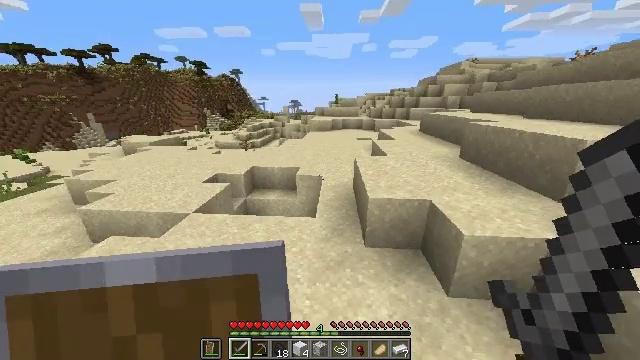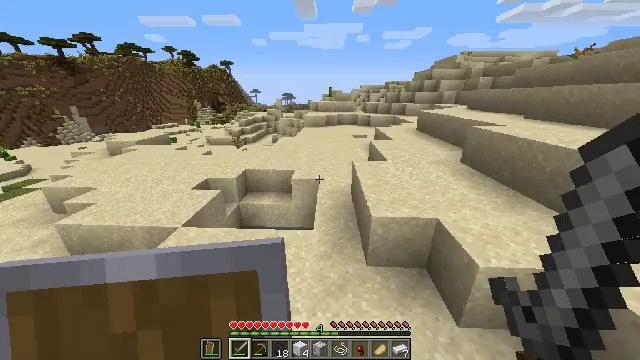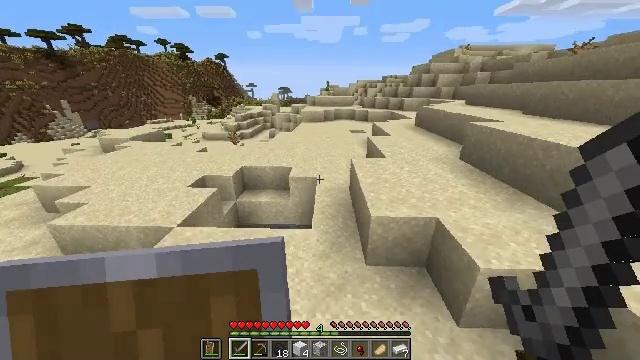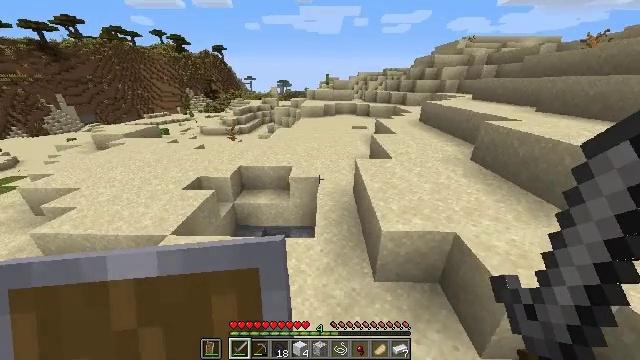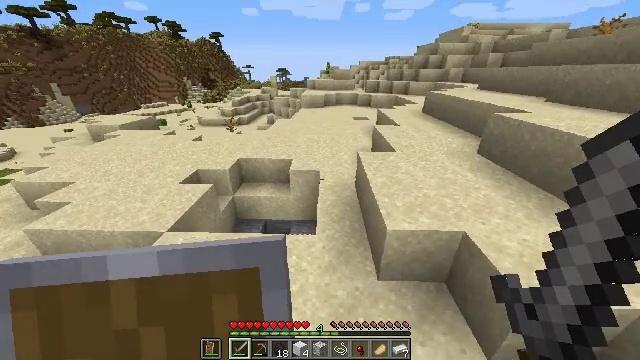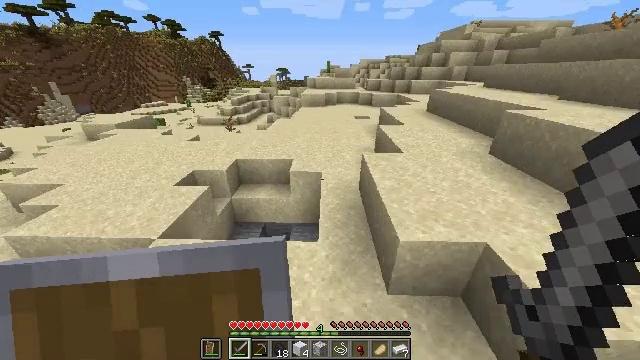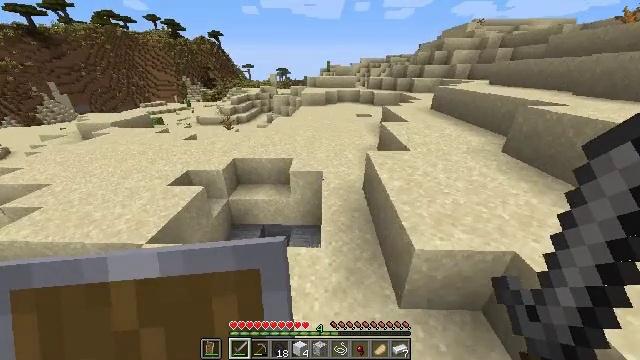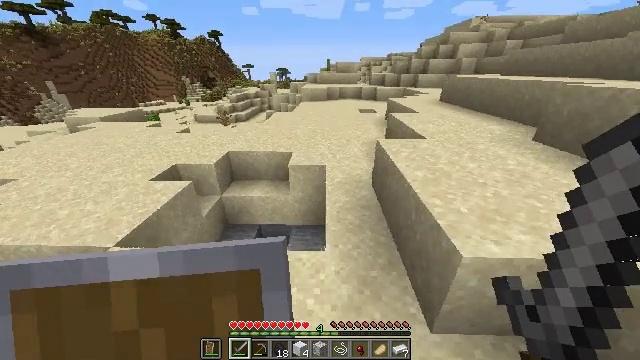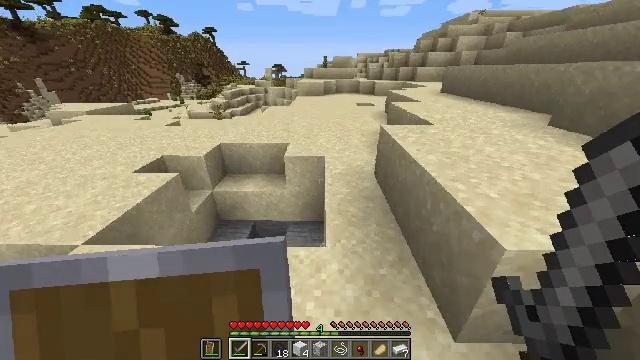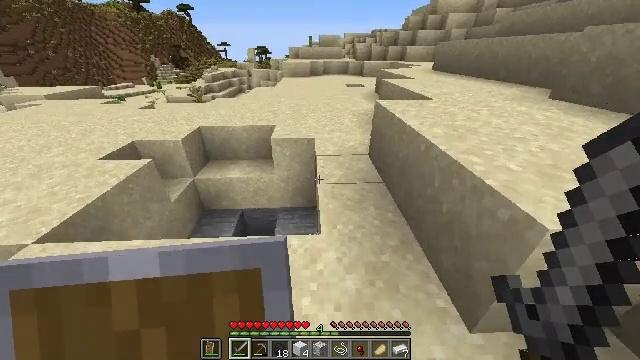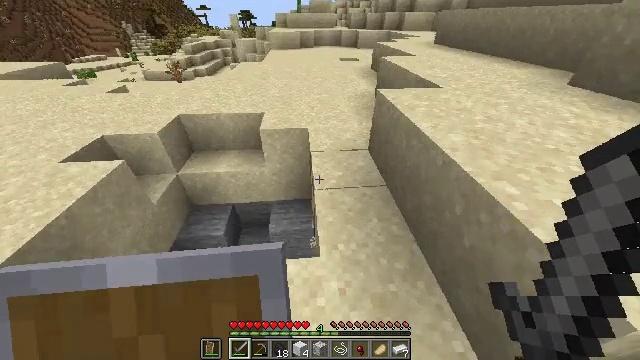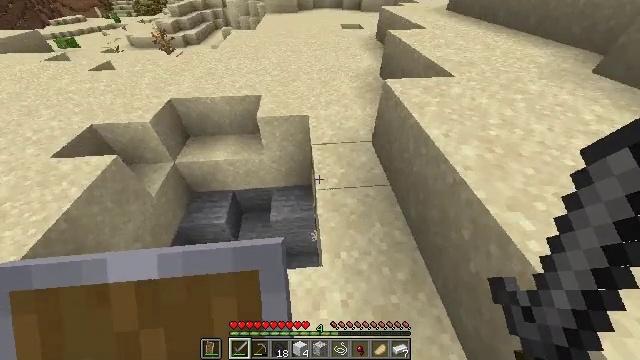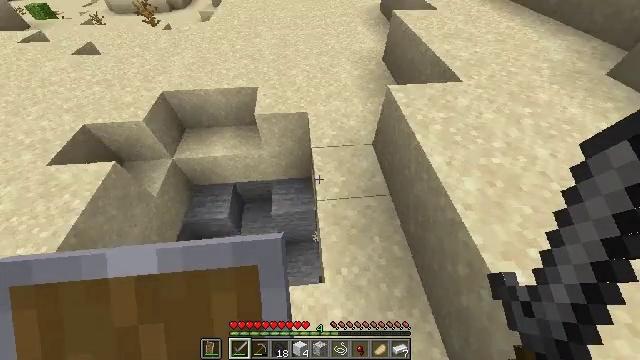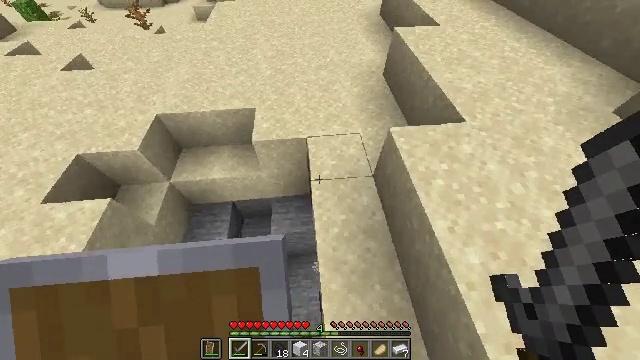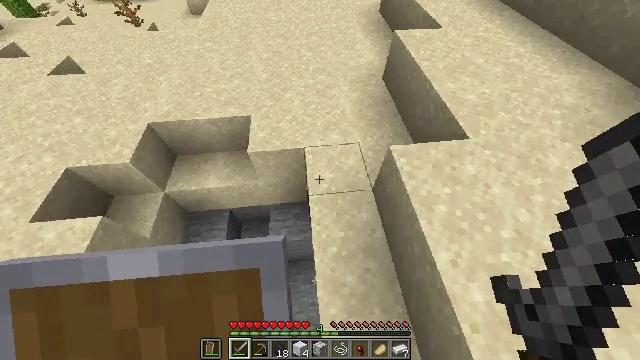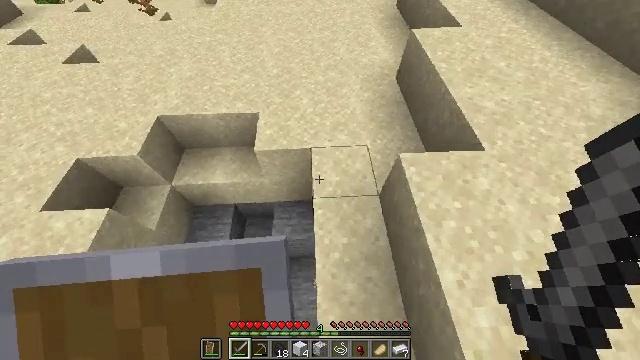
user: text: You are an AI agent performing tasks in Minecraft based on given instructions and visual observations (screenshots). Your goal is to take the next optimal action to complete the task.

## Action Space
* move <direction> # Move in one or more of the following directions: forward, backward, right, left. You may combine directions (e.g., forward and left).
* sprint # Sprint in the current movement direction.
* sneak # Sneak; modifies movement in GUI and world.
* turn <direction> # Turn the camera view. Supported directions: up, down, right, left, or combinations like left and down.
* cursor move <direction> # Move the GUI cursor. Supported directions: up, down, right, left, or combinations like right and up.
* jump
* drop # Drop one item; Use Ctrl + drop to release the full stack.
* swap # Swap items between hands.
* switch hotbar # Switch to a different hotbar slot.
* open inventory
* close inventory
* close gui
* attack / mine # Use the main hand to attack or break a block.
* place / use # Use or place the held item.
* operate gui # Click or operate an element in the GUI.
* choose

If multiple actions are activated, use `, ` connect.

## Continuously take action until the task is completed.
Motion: motion action
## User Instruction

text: Heat raw porkchop in a furnace to craft cooked porkchop.
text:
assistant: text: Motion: move forward, sprint, turn right and down, jump
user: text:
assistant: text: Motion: move forward, sprint, turn down, jump
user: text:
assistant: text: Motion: move forward, sprint, turn down, jump
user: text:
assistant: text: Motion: move forward, sprint, turn down, jump
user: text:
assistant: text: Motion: move forward, sprint, jump
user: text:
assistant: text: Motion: move forward, sprint, jump
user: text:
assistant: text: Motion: move forward, sprint, jump
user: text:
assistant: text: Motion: move forward, sprint, jump
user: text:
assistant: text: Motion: move forward, sprint, turn right and down, jump
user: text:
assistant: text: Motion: move forward, sprint, turn right and down, jump
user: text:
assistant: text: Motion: move forward, sprint, turn down, jump
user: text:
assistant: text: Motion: move forward and move right, sprint, turn down, jump
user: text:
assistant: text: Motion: move forward and move right, sprint, turn down
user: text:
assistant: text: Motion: move forward and move right, sprint, turn down
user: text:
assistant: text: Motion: move forward and move right, sprint, turn left and down
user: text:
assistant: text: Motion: move forward and move right, sprint, turn left and up
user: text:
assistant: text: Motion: move forward and move right, sprint
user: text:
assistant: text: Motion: move forward, sprint
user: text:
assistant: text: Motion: turn left and up
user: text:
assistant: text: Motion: turn left and down
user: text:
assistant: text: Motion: turn left
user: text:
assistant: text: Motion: turn left
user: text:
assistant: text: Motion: no_op
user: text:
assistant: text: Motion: move forward
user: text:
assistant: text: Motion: move forward
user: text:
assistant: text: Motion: move forward and move right
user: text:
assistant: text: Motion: move forward and move right, turn left and down
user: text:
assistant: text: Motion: move forward and move right, turn left and down
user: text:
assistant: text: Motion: move forward and move right, turn left and down
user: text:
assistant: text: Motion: move forward and move right, turn left and down